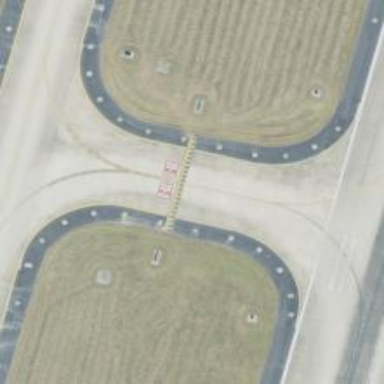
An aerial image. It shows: Image of taxiway at airport.